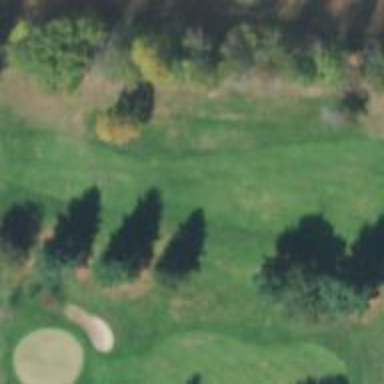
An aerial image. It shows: Golf hole.